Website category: movie
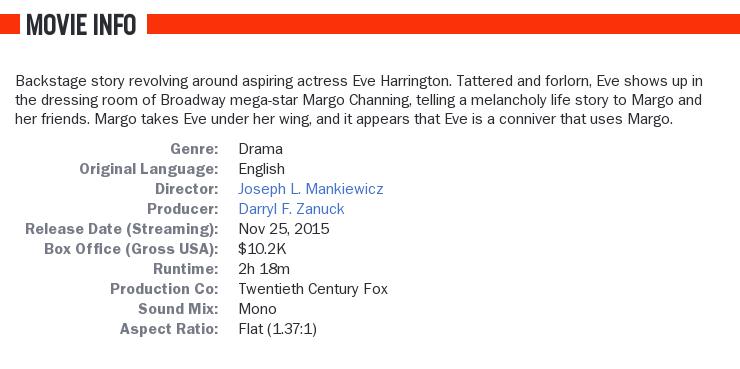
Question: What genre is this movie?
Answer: drama

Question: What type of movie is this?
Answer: drama

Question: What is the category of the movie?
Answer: drama

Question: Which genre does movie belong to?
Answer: drama

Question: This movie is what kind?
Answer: drama

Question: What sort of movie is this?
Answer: drama

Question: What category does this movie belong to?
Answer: drama

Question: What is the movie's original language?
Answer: English

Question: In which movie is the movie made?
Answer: English

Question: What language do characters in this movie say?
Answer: English

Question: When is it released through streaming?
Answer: Nov 25, 2015

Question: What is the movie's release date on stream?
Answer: Nov 25, 2015

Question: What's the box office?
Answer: $10.2K

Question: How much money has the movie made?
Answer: $10.2K

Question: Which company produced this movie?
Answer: Twentieth Century Fox

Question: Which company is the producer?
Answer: Twentieth Century Fox

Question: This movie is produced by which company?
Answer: Twentieth Century Fox

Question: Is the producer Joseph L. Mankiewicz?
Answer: no

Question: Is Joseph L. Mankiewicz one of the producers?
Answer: no

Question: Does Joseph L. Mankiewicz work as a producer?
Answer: no

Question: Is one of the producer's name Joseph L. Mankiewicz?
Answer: no

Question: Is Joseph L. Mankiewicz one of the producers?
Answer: no

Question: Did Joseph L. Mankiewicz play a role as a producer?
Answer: no

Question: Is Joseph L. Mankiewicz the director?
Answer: yes

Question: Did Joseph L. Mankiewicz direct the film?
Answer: yes

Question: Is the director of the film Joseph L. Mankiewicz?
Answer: yes

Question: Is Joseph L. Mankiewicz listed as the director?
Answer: yes

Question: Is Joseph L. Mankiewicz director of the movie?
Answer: yes

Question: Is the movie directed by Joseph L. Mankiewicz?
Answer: yes

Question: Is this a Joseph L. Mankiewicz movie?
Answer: yes

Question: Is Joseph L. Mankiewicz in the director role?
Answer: yes

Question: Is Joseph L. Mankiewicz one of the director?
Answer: yes

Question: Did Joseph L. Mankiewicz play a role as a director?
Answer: yes

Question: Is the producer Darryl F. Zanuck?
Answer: yes

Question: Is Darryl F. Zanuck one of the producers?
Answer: yes

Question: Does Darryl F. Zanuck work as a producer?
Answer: yes

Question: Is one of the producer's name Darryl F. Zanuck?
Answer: yes

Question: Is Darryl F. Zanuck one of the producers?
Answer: yes

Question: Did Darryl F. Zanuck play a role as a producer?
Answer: yes

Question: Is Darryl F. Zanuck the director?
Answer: no

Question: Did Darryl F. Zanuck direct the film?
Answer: no

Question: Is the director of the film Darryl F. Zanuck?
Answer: no

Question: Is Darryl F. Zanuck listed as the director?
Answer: no

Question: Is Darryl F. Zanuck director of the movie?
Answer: no

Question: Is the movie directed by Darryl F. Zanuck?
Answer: no

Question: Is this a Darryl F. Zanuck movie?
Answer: no

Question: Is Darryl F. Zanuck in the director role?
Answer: no

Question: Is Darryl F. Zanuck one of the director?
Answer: no

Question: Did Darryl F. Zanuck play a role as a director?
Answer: no